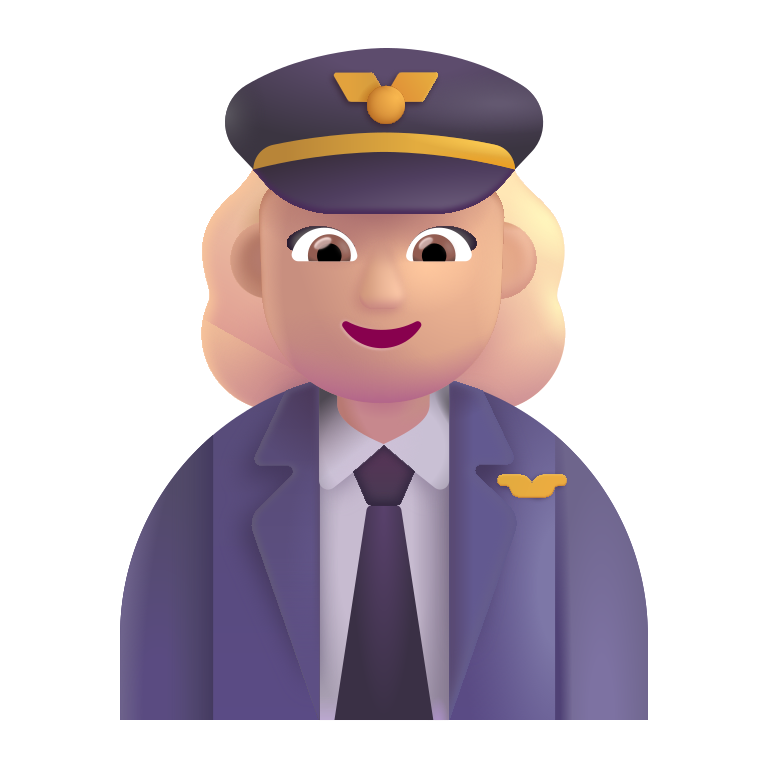
woman pilot color  light